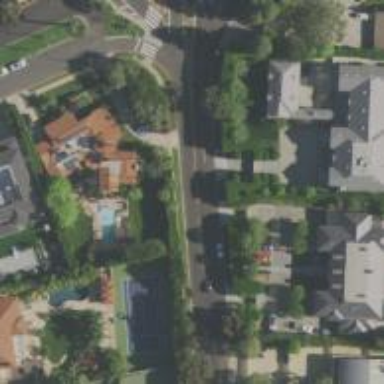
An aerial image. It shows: Tertiary road with asphalt surface running through residential area.